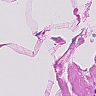
Metastatic tissue present: no